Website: home-depot
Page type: payment
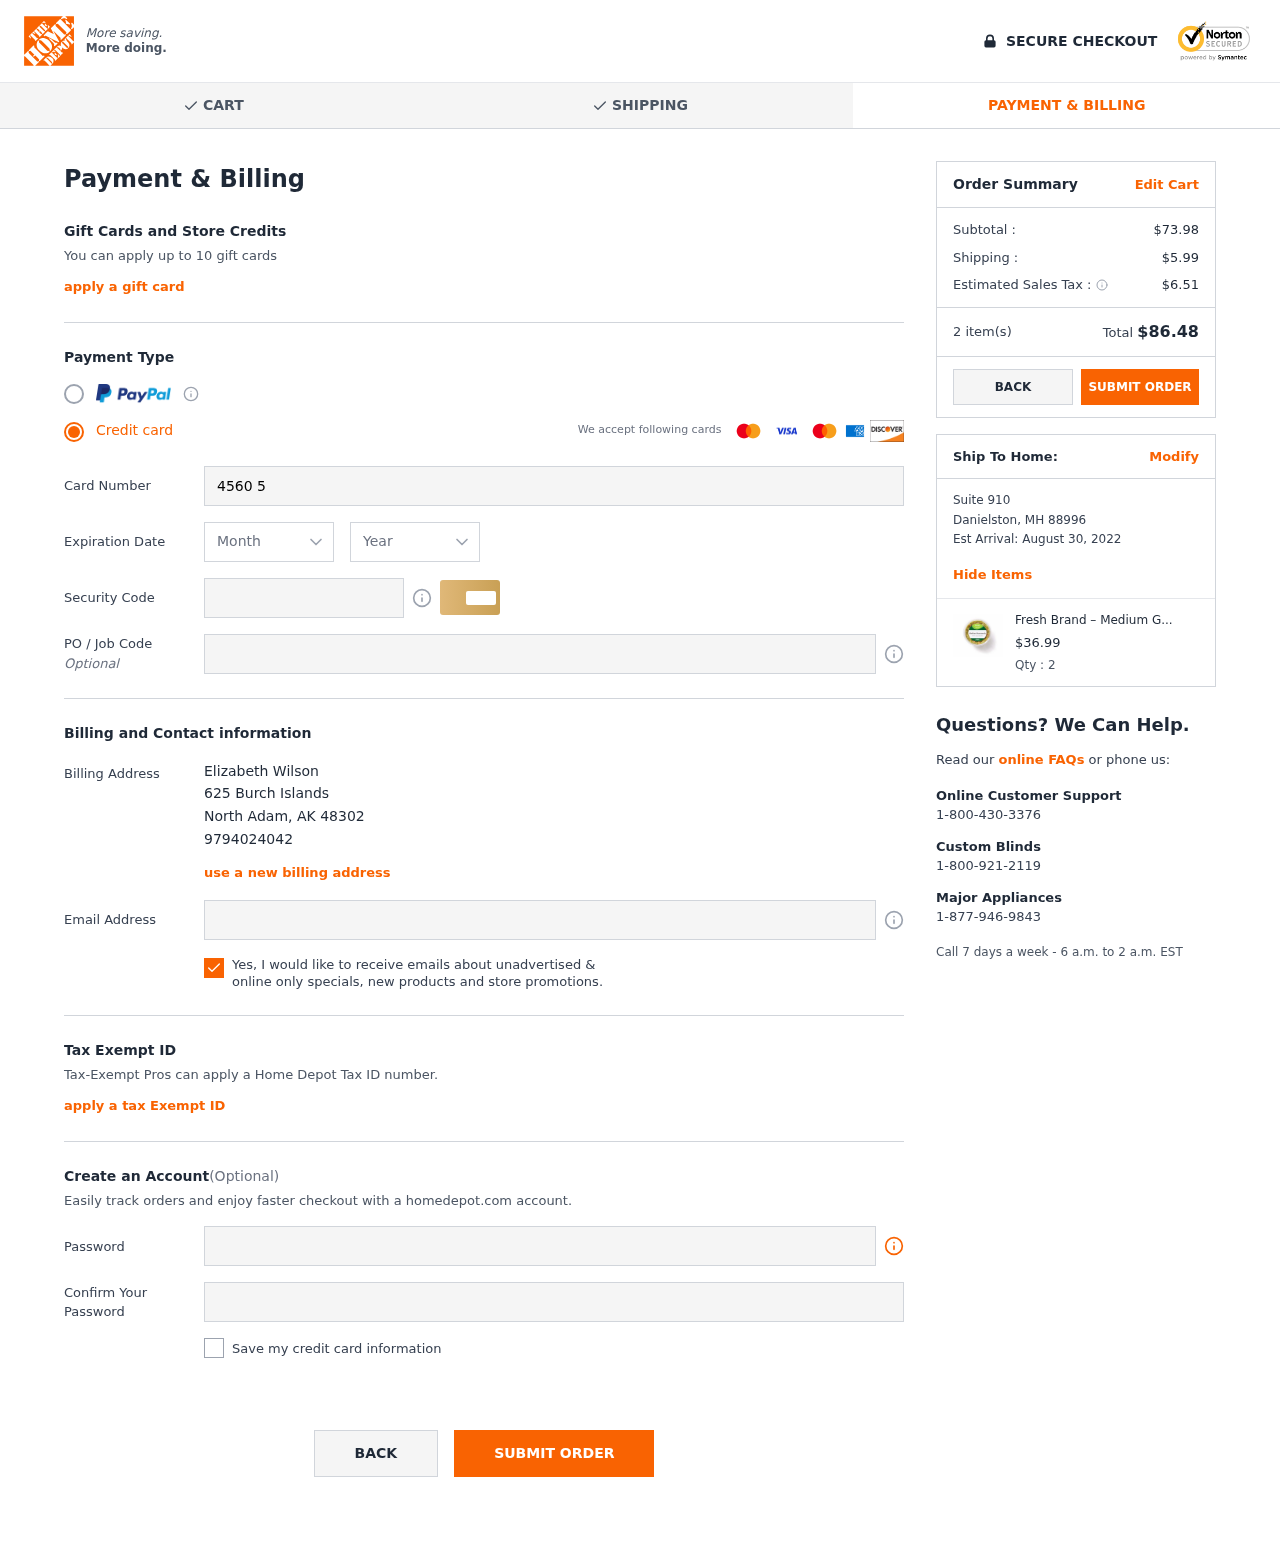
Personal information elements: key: PII_CARD_CVV
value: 760
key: PII_CARD_EXPIRY_MONTH
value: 10
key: PII_CARD_EXPIRY_YEAR
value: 28
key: PII_CARD_NUMBER
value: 4560 5772 7503 3612
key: PII_CITY
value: North Adam
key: PII_CITY2
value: Danielston
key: PII_EMAIL
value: ewilson@hotmail.com
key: PII_FULLNAME
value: Elizabeth Wilson
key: PII_PHONE
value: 9794024042
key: PII_POSTCODE
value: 48302
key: PII_POSTCODE2
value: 88996
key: PII_STATE_ABBR
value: AK
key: PII_STATE_ABBR2
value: MH
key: PII_STREET
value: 625 Burch Islands
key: PII_STREET2
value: Suite 910
Product elements: key: PRODUCT1_NAME
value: Fresh Brand – Medium Guacamole, 18 oz
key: PRODUCT1_PRICE
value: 36.99
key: PRODUCT1_QUANTITY
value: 2
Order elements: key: ORDER_SUBTOTAL
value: $73.98
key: ORDER_SHIPPING_COST
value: $5.99
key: ORDER_TAX
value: $6.51
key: ORDER_NUM_ITEMS
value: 2 item(s)
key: ORDER_TOTAL
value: $86.48
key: ORDER_DELIVERY_DATE
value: August 30, 2022